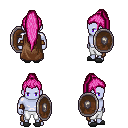
a pixel art fantasy rpg character, male body template, dark elf, purple skin, brown cape, white pants, pink extra-long topknot hairstyle, cloth bracers, gray slippers, shield, four views (front, back, left, right), 2x2 character sprite sheet, small pixel art, hard edges, no anti-aliasing